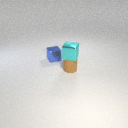
small brown rubber cylinder below small cyan metal cube